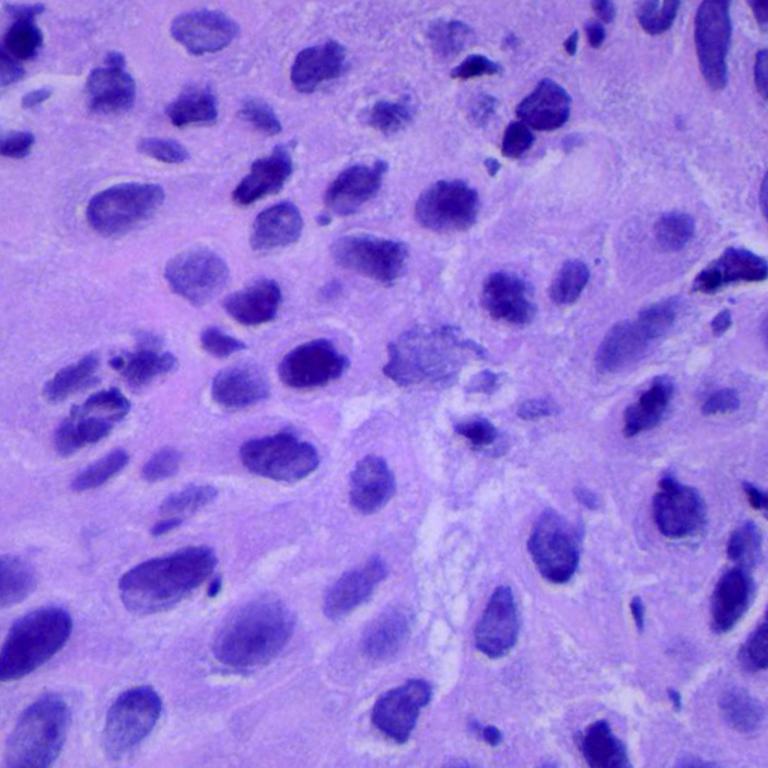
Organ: lung
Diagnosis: squamous carcinomas